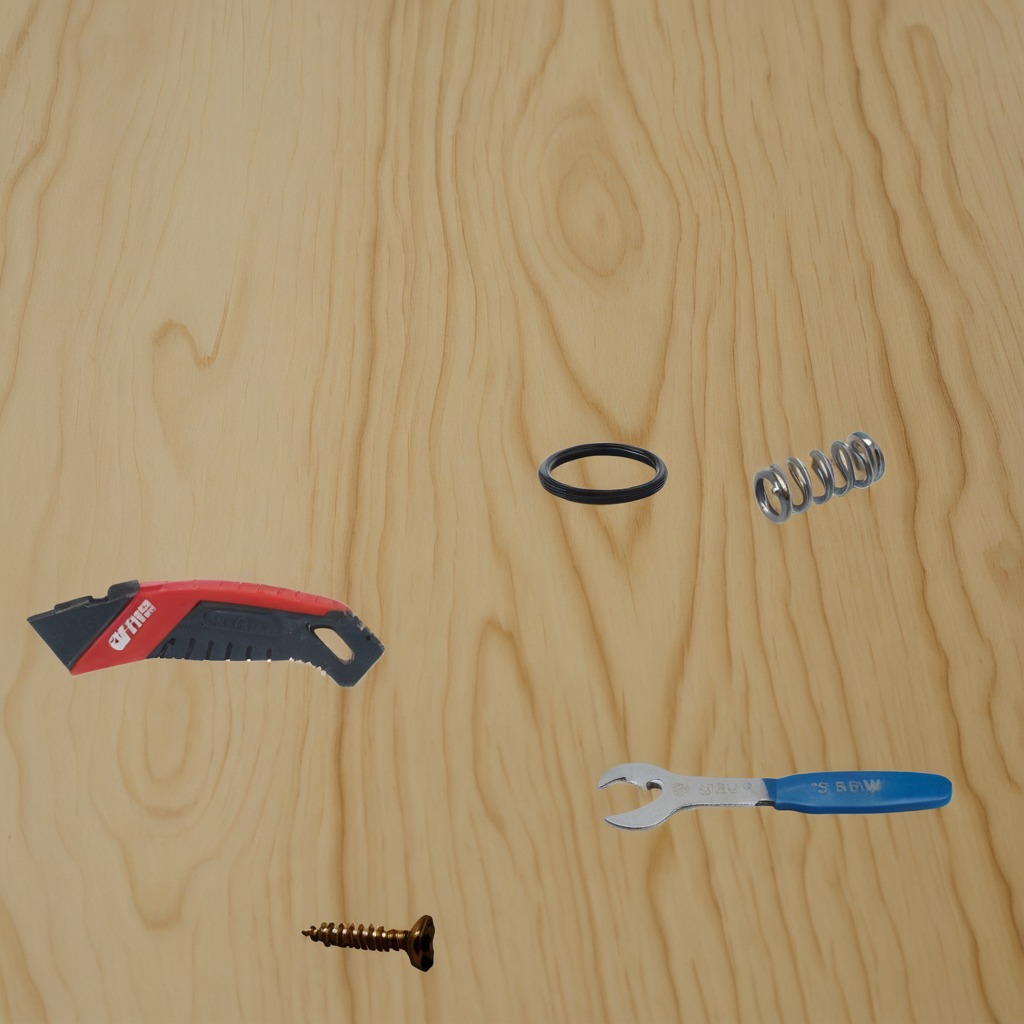
A rubber o-ring, a utility knife, a metal machine screw, a coiled metal spring, and a wrench are lying on the plywood surface in a paint workshop lit by afternoon window light.